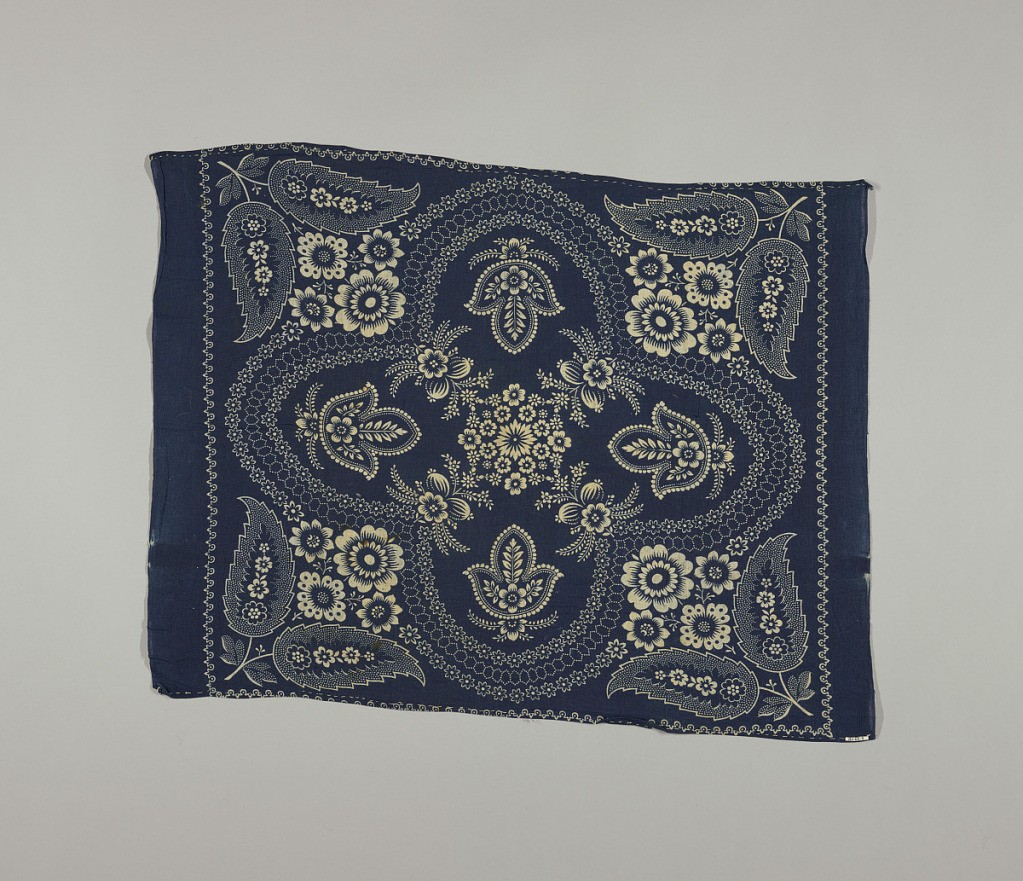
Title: Square
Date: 19th century
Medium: cotton Technique: discharge printed
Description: Blue handkerchief printed with a design of white flowers, leaves, and small dots.